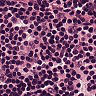
Metastatic tissue present: no